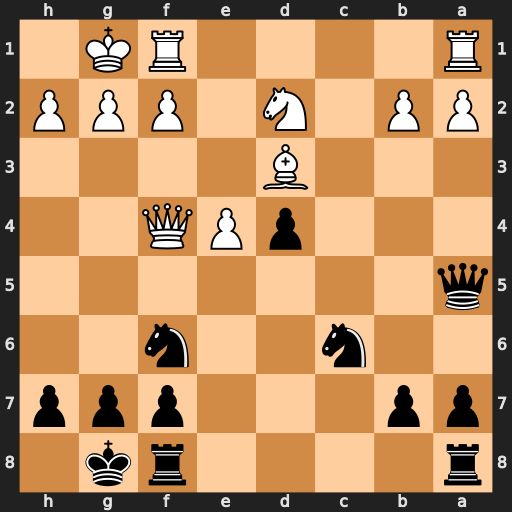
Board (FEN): r4rk1/pp3ppp/2n2n2/q7/3pPQ2/3B4/PP1N1PPP/R4RK1
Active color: b
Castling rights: -
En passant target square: -
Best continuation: Nh5 Qh4 Qxd2